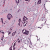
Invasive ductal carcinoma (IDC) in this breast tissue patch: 1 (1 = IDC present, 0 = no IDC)